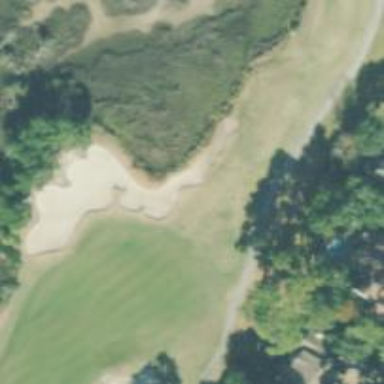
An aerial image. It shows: Bunker on golf course.